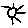
Label: sun